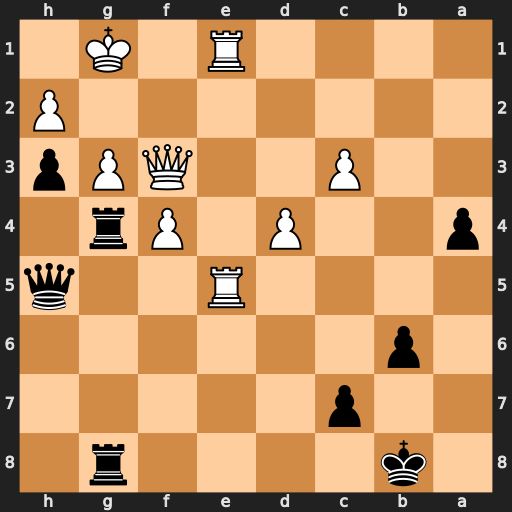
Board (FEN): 1k4r1/2p5/1p6/4R2q/p2P1Pr1/2P2QPp/7P/4R1K1
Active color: b
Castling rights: -
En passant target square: -
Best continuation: Rxg3+ Qxg3 Rxg3+ hxg3 Qf3 R1e2 Qxg3+